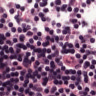
Metastatic tissue present: no